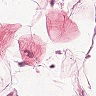
Metastatic tissue present: no